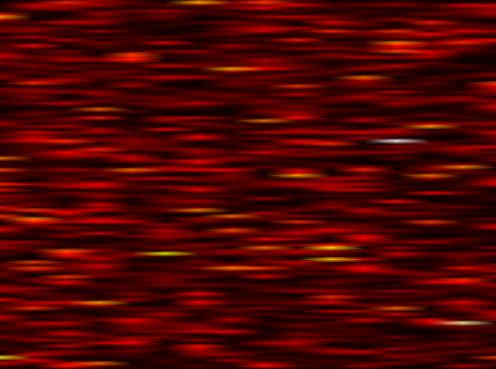
Label: FBMC